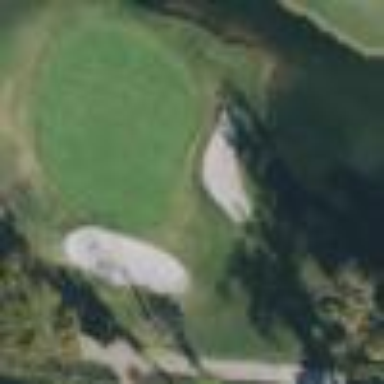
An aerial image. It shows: Rough area in golf course.